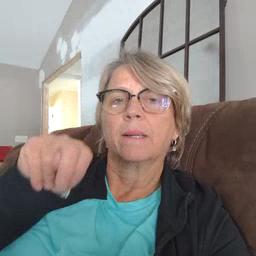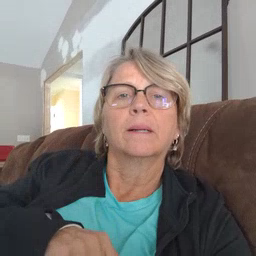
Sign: pen